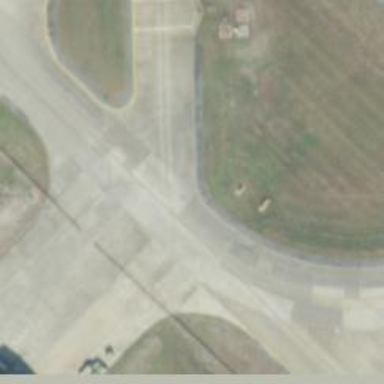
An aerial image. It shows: Asphalt taxiway at the airport.